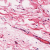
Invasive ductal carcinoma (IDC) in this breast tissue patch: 0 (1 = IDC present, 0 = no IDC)